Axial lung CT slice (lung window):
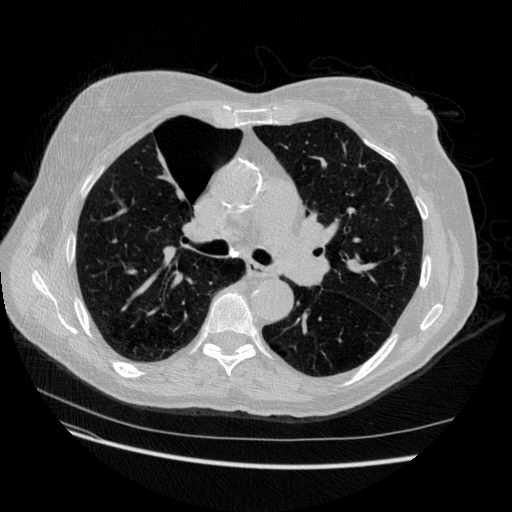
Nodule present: no